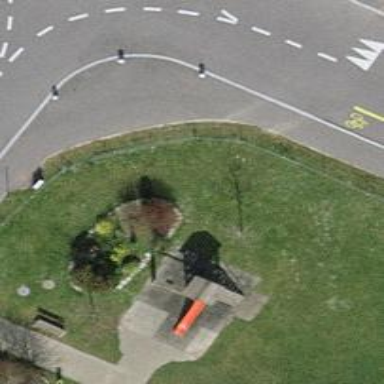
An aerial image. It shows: Picnic table located in leisure land area.